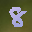
Label: 8